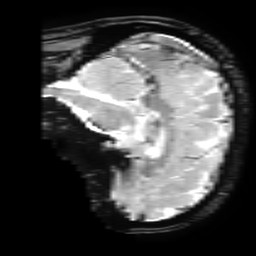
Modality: T2starw
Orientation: sagittal
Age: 31
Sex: male
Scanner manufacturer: ge
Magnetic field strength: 3 T
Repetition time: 0.65 s
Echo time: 0.02 s